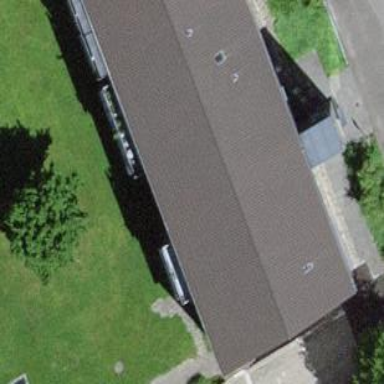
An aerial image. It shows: Residential building.